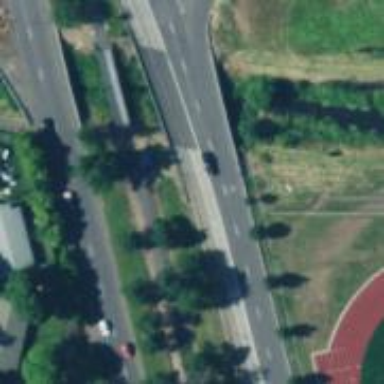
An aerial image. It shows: Busway road.